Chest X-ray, PA view. Patient: 33 years old, sex M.
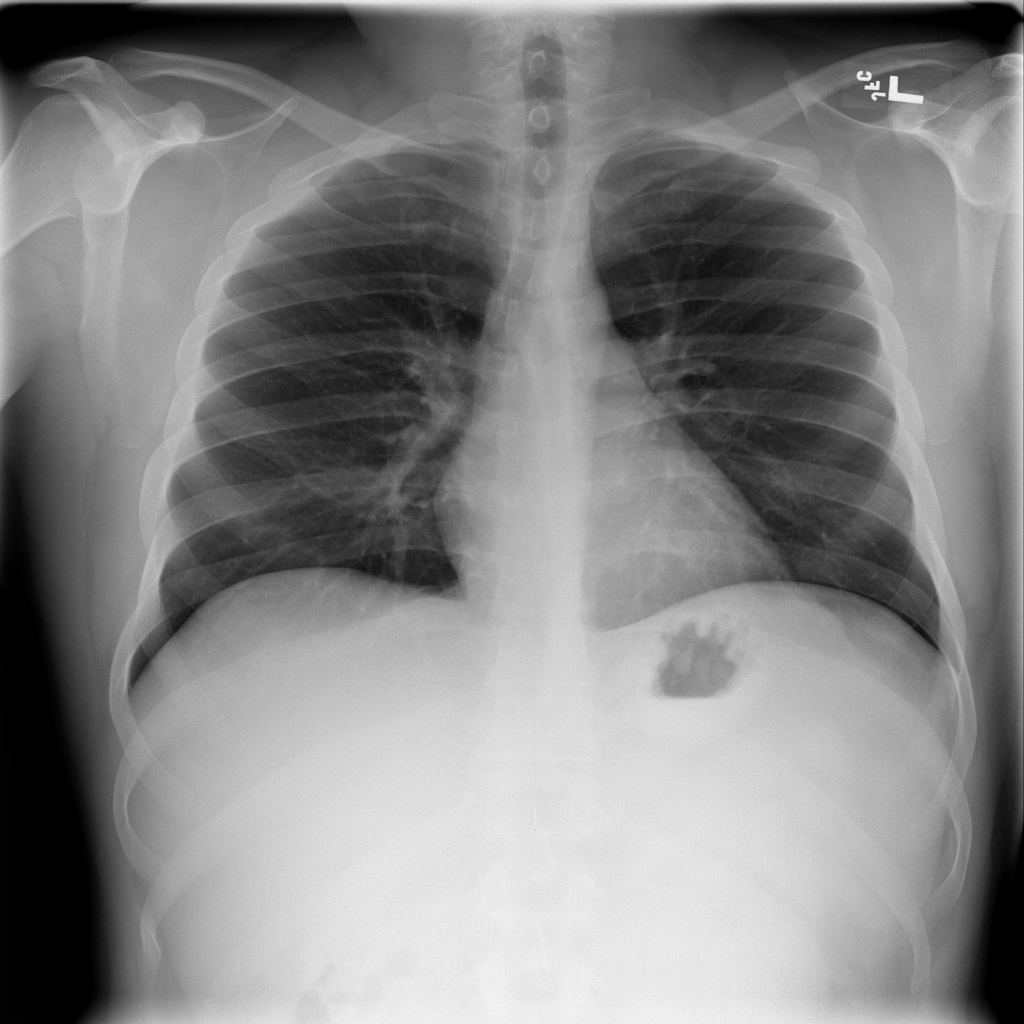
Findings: Infiltration